Question: I'm using a combobox to show categories a user can choose.

All those items have the id as the SelectedValuePath so I can easly get those when the user makes a selection.
'''
<ComboBox Grid.Column ="1" Grid.Row="1" HorizontalAlignment="Center" VerticalAlignment="Center" Width="200" Name="cboCategorieen" ItemsSource="{Binding}" DisplayMemberPath="naam" SelectedValuePath="id" />
'''
But how can I change the selection of the combobox when I have the id of the chosen selection (SelectedValuePath)?
This code doesn't do anything and just keeps selecting the first one.
'''
cboCategorieen.SelectedValuePath = Convert.ToString(artikelWijzigen.categorie);
'''
To conclude:
How can I change the selection of the combobox to the one matching the id?
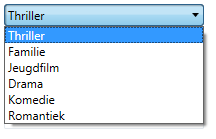
Answer: I would suggest you to follow MVVM, Still the answer for your question would be Say if you have a ItemsSource like this,
'''
ObservableCollection<YourComboBoxClass> wsWebshopMRentals;
'''
You can set the selectedItem of combobox like this,
'''
cboCategorieen.SelectedValue = wsWebshopMRentals.FirstOrDefault(x => x.Id == YourID).naam;
'''